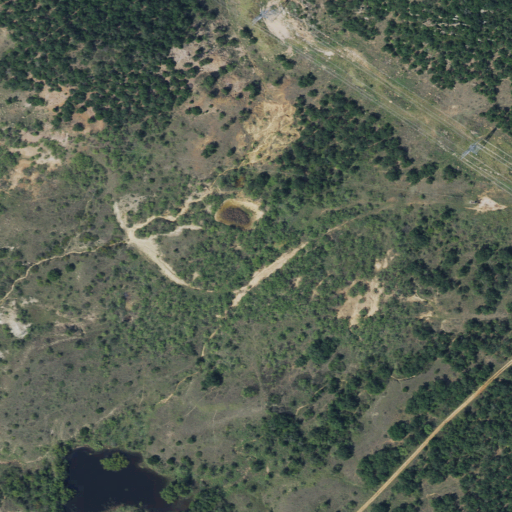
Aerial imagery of mountains in Texas named Belknap Mountains containing grassland, shrub, deciduous forest, and open water